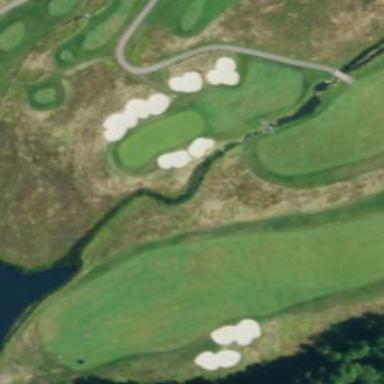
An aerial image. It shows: Water hazard in golf course. The hazard is natural water feature.